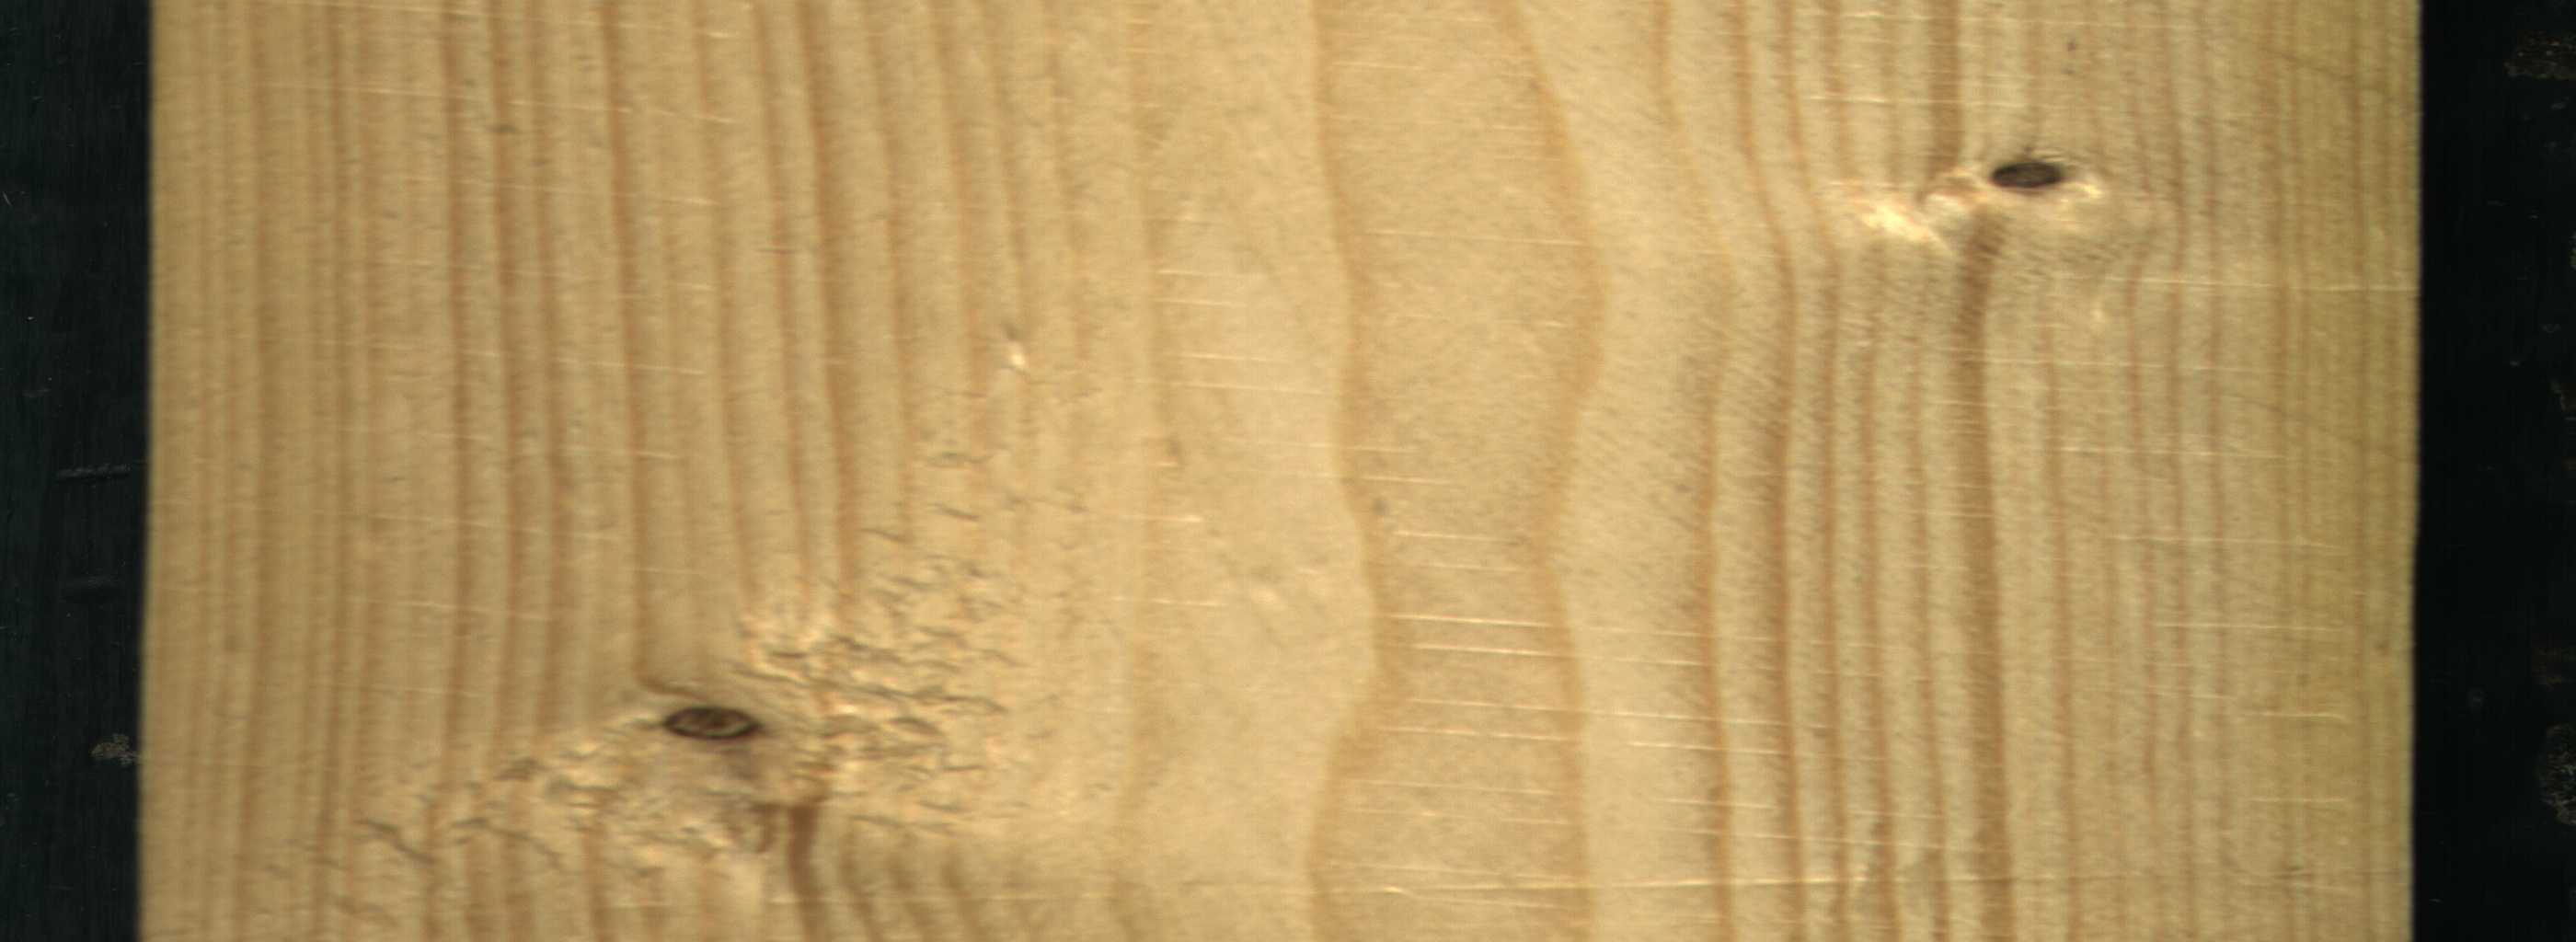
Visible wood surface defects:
Dead_Knot
Dead_Knot